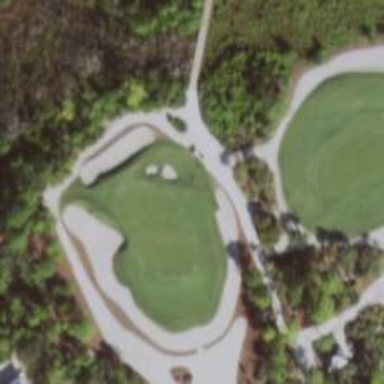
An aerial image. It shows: Golf bunker filled with sandy terrain.